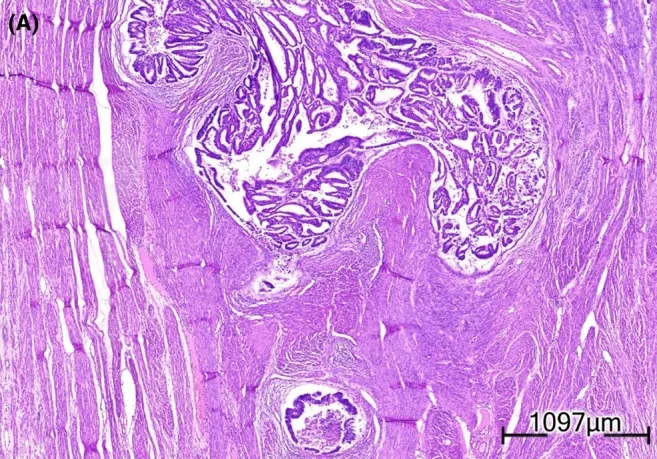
Histological images of endometrial carcinoma arising from adenomyosis. (A) Sections reveal isolated nests of tumoral cells embedded beneath the myometrial layer (x4, H&E).
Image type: pathology (h&e)